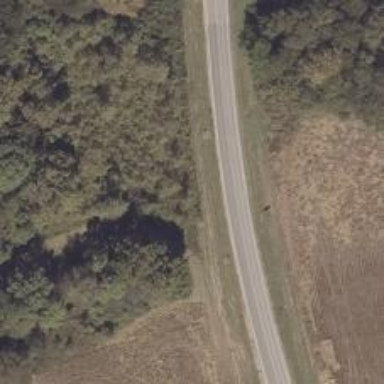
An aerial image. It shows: Asphalt road classified as primary highway.